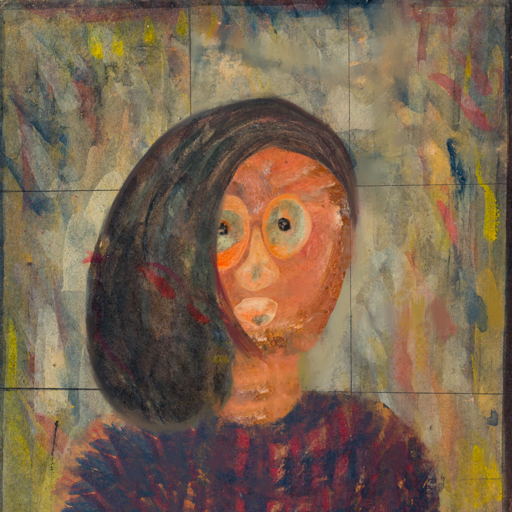
Background: GypsyMother, Head And Neck Front: Boggyland, Face Front: Childish, Bust: In_The_Sun, Hair Front: Gypsy_Mother, Head Accessory: Blank, Second Necklace: Blank, Necklace: Blank, Baby: Blank